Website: lowes
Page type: account-selection
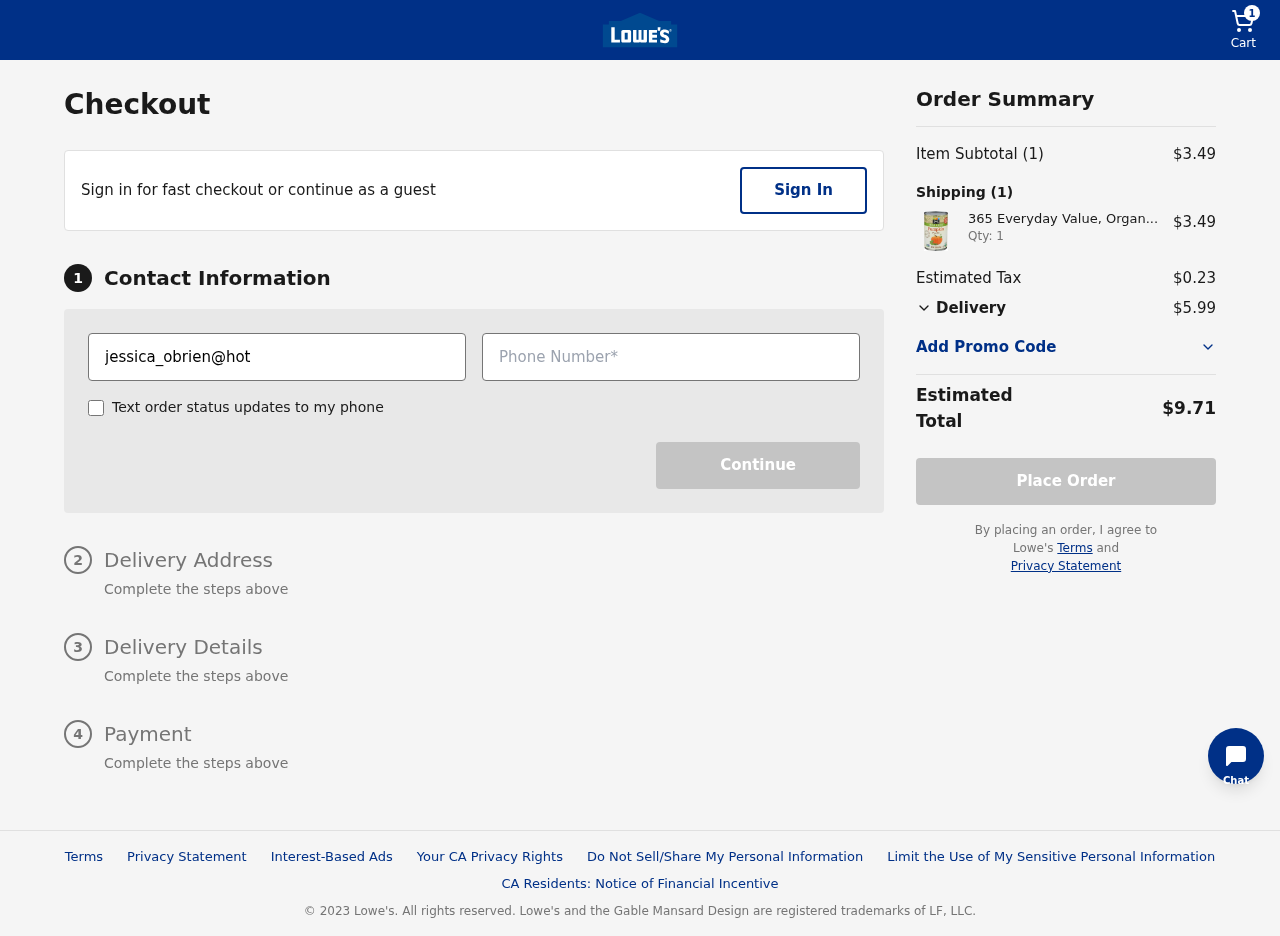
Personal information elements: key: PII_EMAIL
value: jessica_obrien@hotmail.com
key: PII_PHONE
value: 4058073140
Product elements: key: PRODUCT1_NAME
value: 365 Everyday Value, Organic Pumpkin Puree, 15 oz
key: PRODUCT1_PRICE
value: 3.49
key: PRODUCT1_QUANTITY
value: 1
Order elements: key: ORDER_NUM_ITEMS
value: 1
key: ORDER_SUBTOTAL
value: $3.49
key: ORDER_TAX
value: $0.23
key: ORDER_SHIPPING_COST
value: $5.99
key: ORDER_TOTAL
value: $9.71